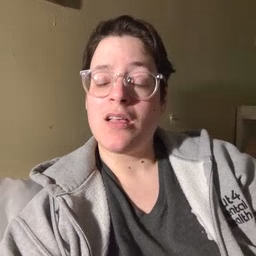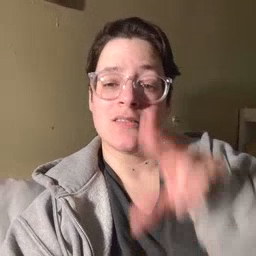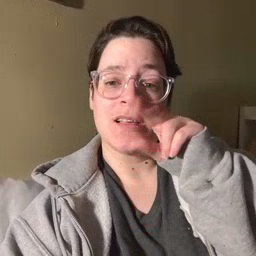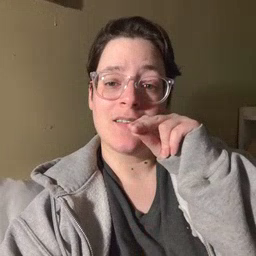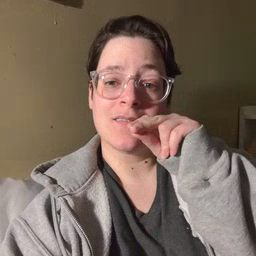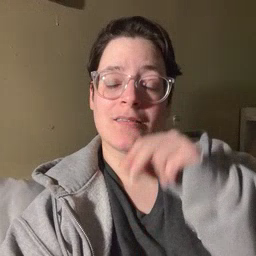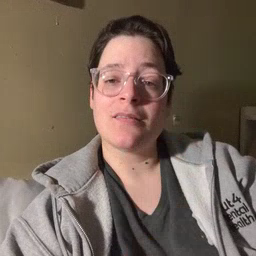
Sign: duck